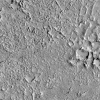
Atmospheric dust classification: not_dusty